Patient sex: F
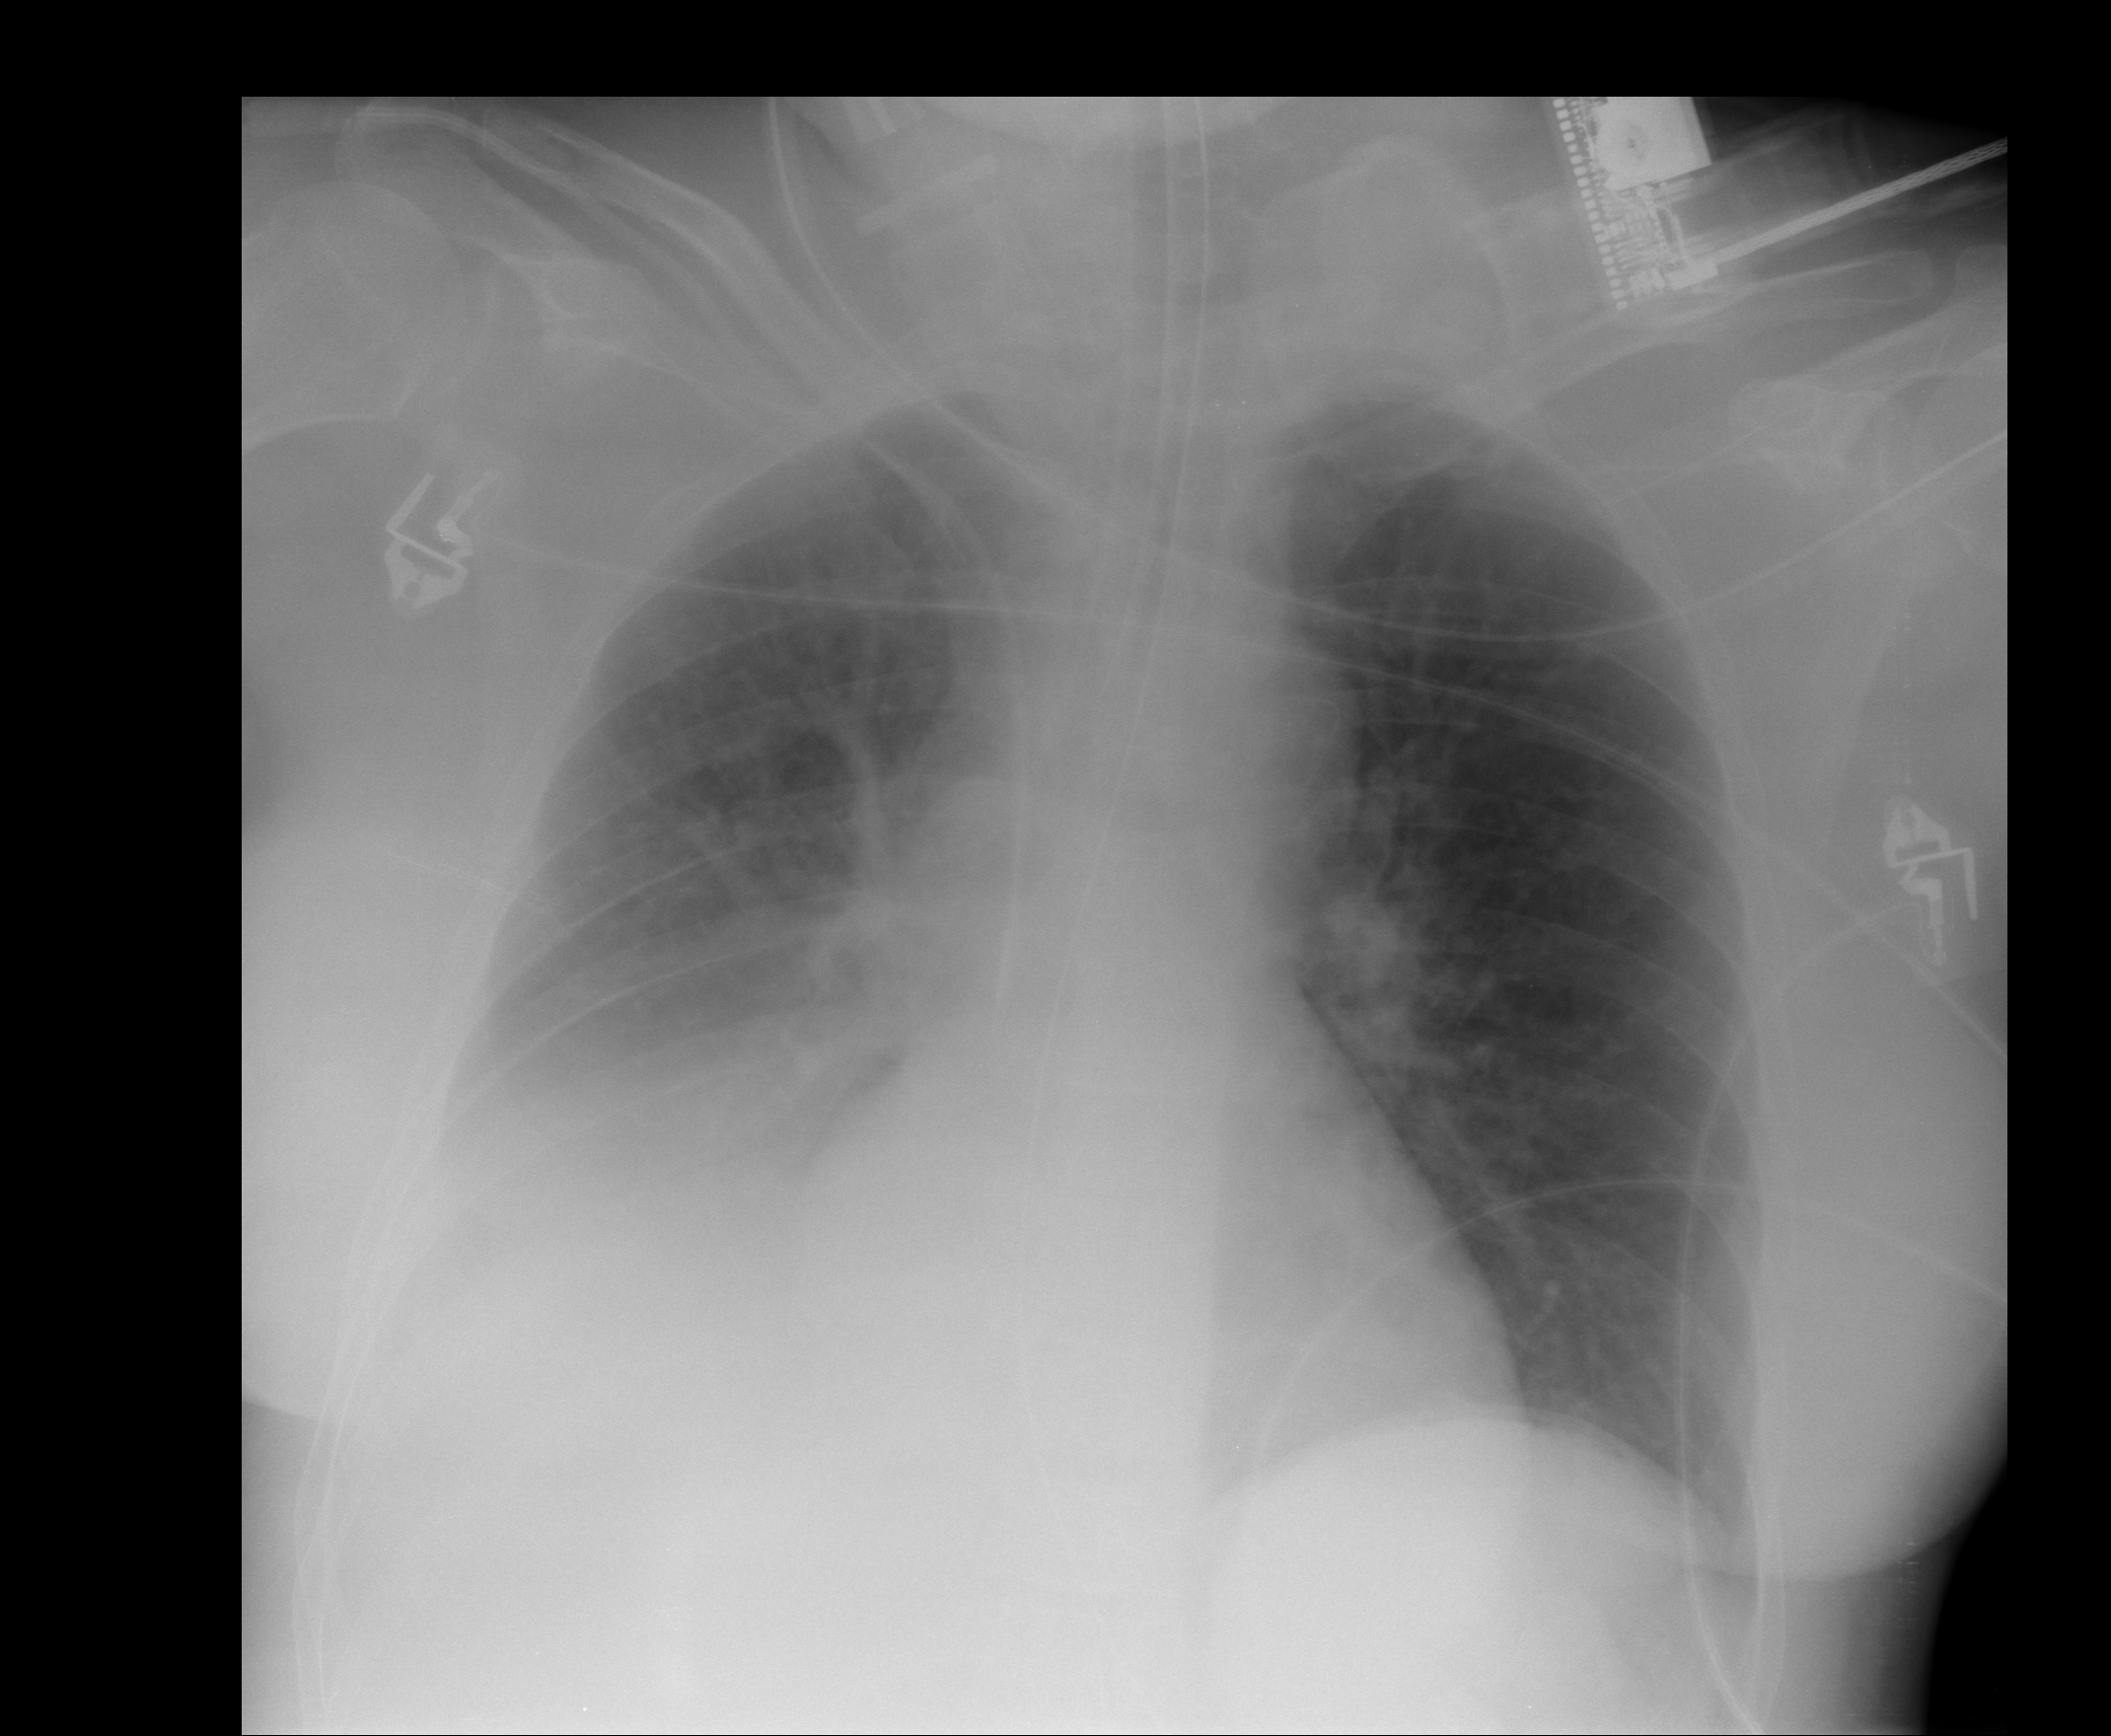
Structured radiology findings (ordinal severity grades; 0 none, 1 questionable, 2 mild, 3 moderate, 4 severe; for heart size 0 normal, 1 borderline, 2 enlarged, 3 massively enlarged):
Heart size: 0
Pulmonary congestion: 2
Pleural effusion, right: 3
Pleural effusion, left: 0
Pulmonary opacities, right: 3
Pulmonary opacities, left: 0
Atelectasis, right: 2
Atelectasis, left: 0